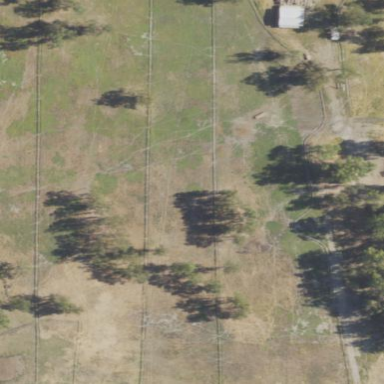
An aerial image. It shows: Meadow that serves as grazing land.